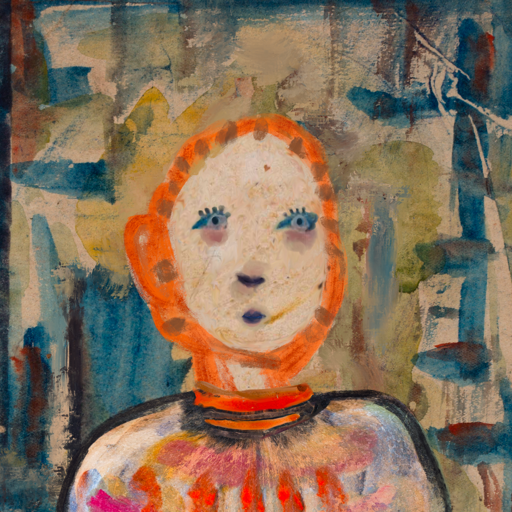
Background: Orphan, Head And Neck Front: Rupkatha, Face Front: Hill_Girl, Bust: Childish, Hair Front: Blank, Head Accessory: Blank, Second Necklace: Blank, Necklace: Experience, Baby: Blank